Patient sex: M
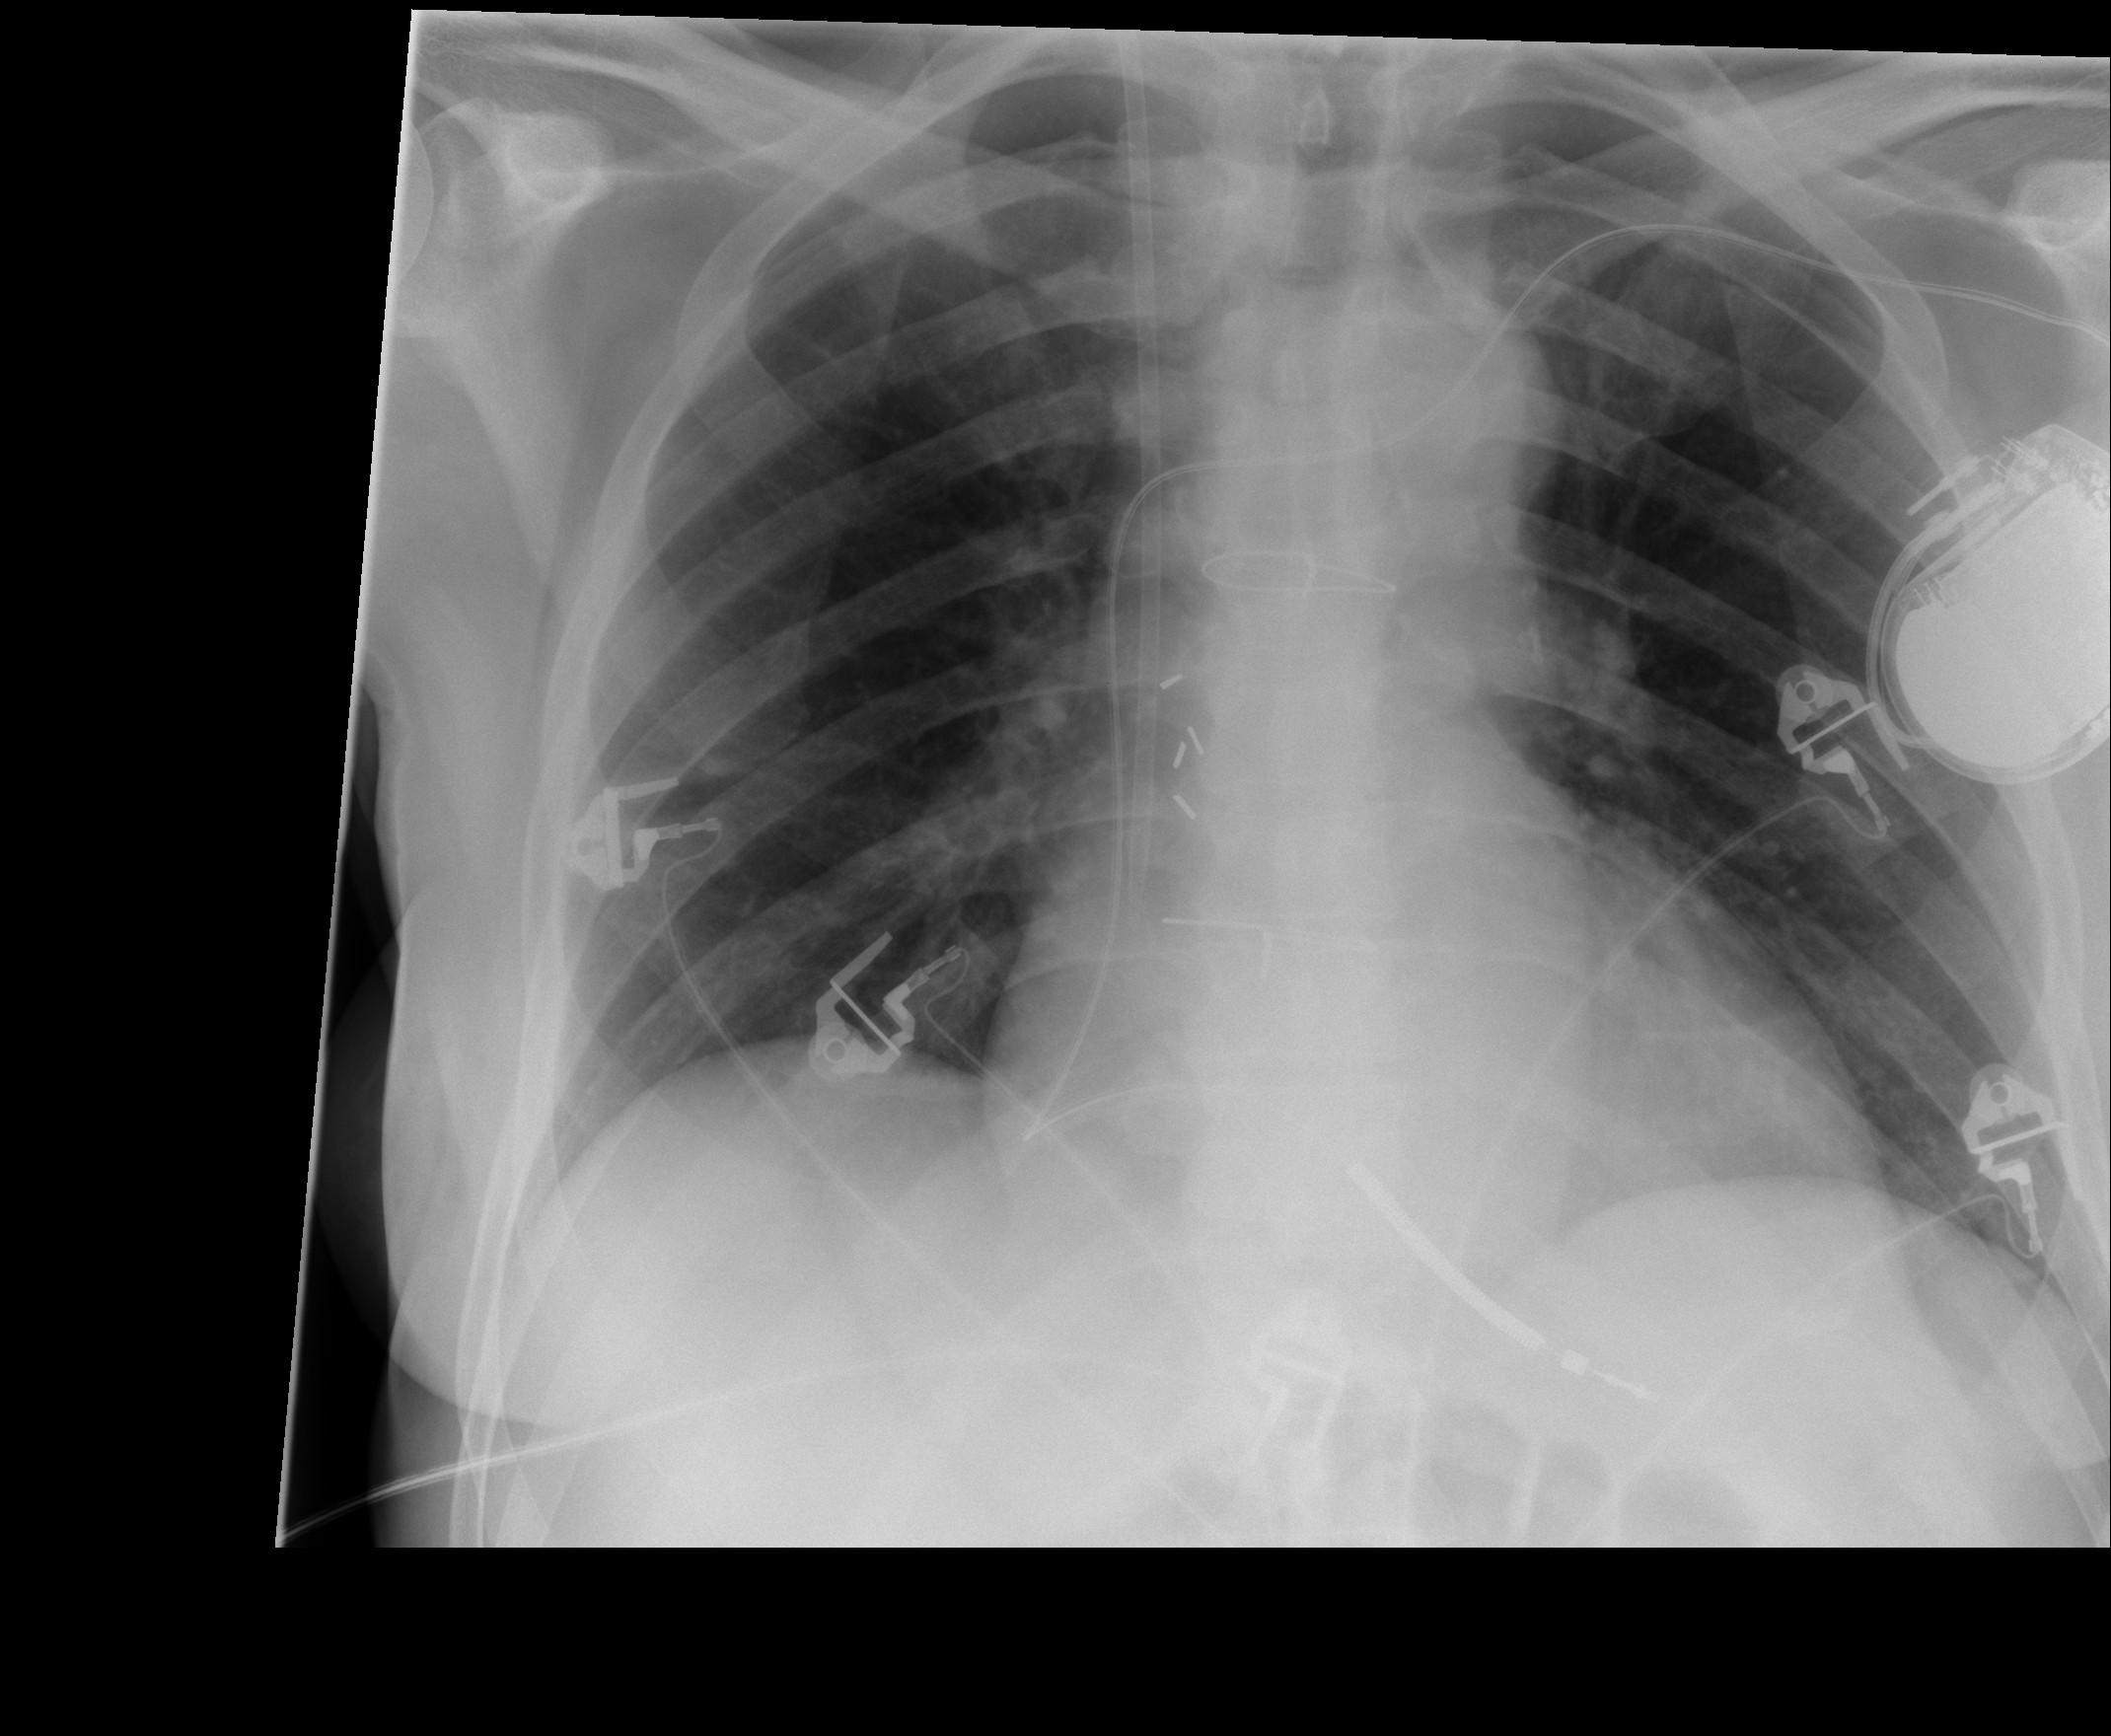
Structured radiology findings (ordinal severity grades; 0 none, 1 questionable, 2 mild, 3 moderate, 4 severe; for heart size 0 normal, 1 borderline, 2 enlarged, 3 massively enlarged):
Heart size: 2
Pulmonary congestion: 0
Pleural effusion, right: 0
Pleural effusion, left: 0
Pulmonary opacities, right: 0
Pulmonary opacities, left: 0
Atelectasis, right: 2
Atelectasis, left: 0